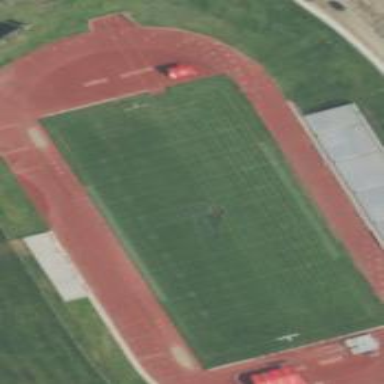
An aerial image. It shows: Pitch for American football.